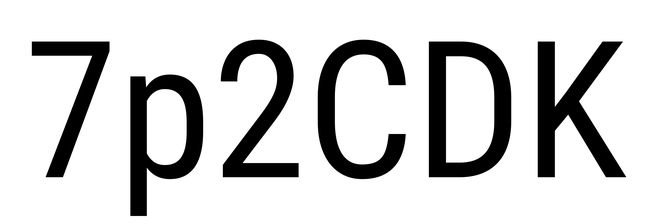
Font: Roboto_Condensed_Regular